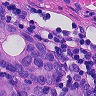
Metastatic tissue present: yes